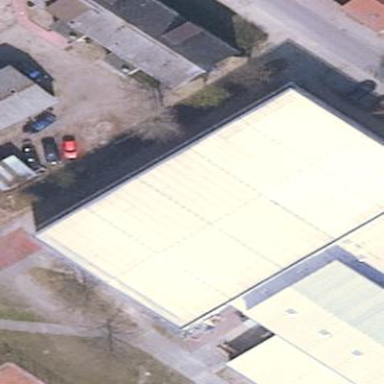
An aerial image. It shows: Building with sports hall used for leisure activities.